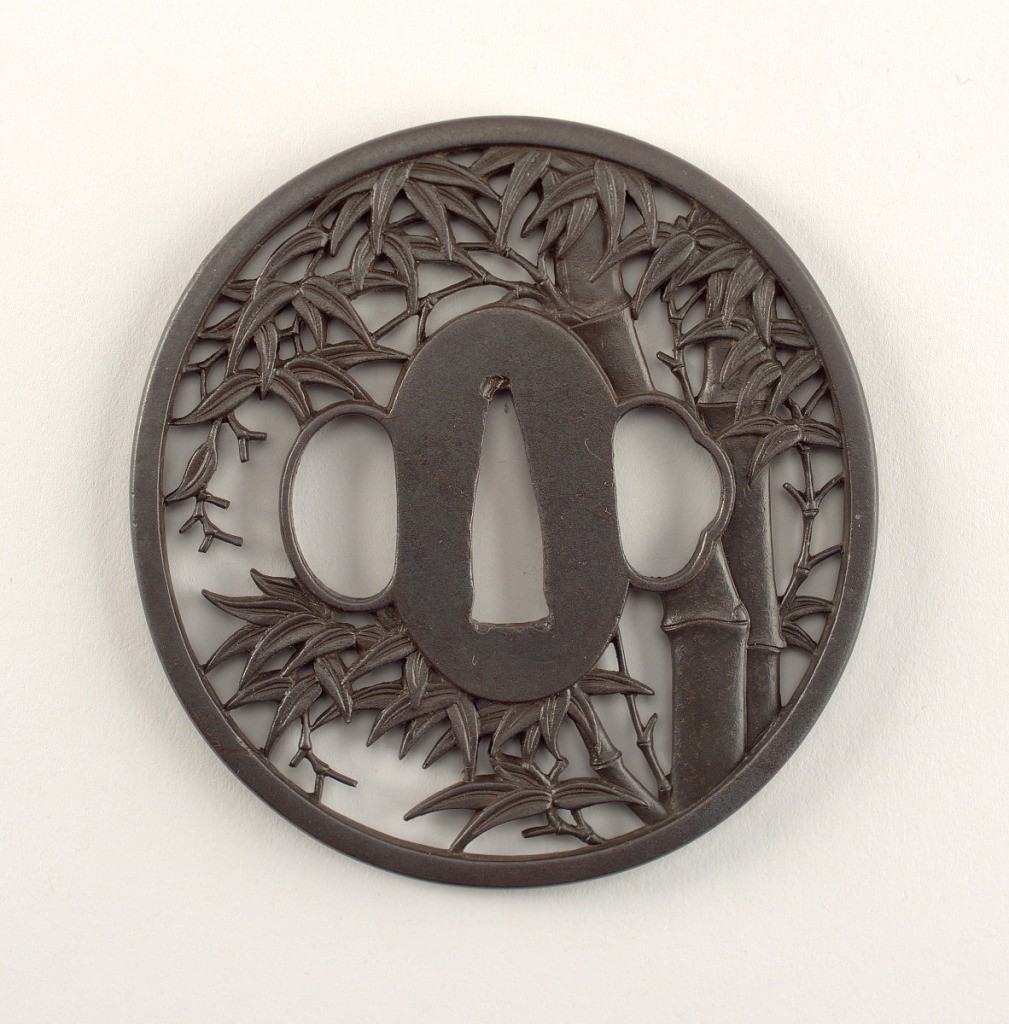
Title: Tsuba
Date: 1772–80
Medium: Iron
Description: Circular form with openwork decoration of bamboo foliage and trees surrounding three openings in center for sword and two fittings.